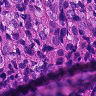
Metastatic tissue present: yes